Interaction volume radius: 5 \u00c5
Interaction volume height: 10 \u00c5
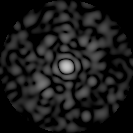
Disorder parameter: 0.8421